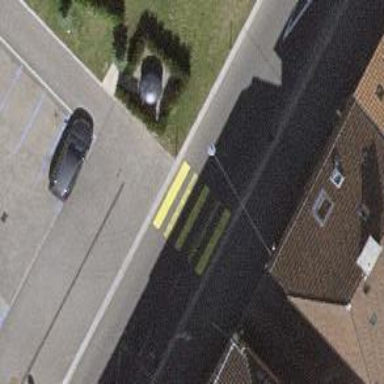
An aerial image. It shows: Uncontrolled zebra crossing on the road.